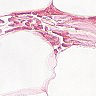
Metastatic tissue present: no